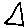
Label: triangle